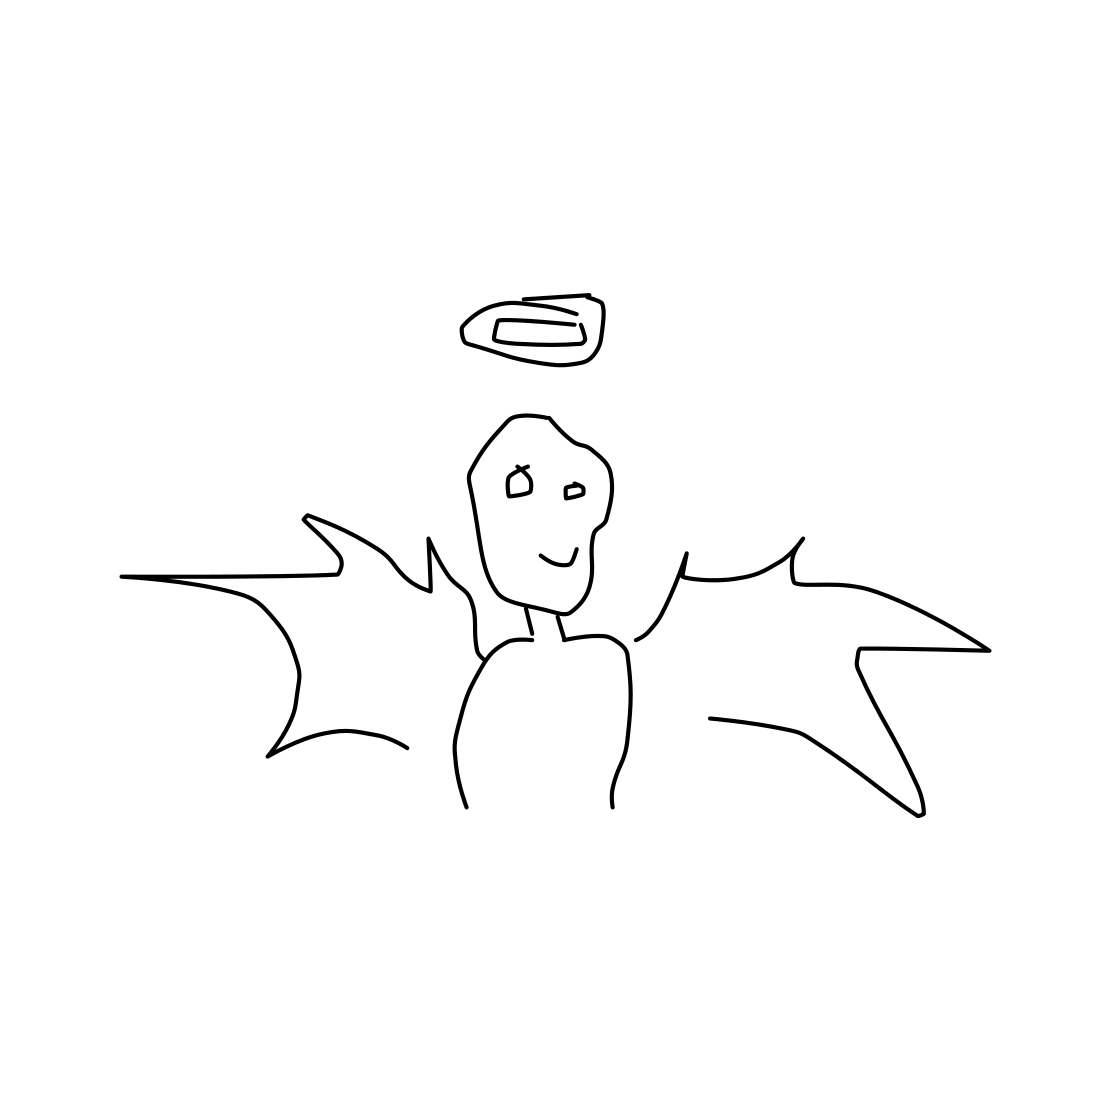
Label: angel